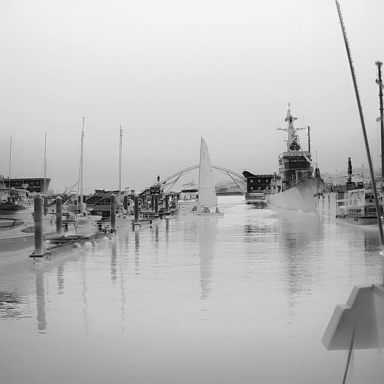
There are four sailboats in the infrared image.